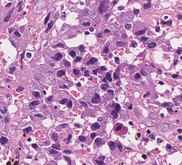
Tumor epithelial tissue: yes
Tumor-associated stroma tissue: no
Normal tissue: no